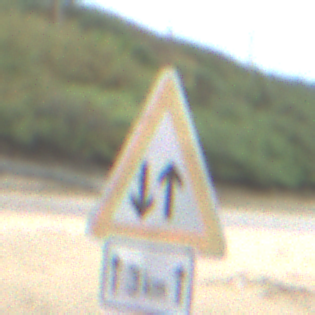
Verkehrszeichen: Gegenverkehr
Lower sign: LaengeEinerStrecke2
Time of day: Midday
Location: Roofed (Beach)
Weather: Overcast
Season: NotSpecified
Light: Natural